Question: we are receiving (via UDP datagram) a float value codified by 4 bytes hex array.
We need to convert from 4 hex bytes to a float.
'''
udp_data[0] = 'BE';
udp_data[1] = '7A';
udp_data[2] = 'E0';
udp_data[3] = 'F4';
'''
In the given example, the correct equivalence, after transformation, udp_data is equivalent to -0.24499:
What is the optimal conversion in Twincat 3 PLC? maybe some library? We need to perform 52 transformation at once of this type.
I attached an example with an example taken from an online calculator:

Thanks!!
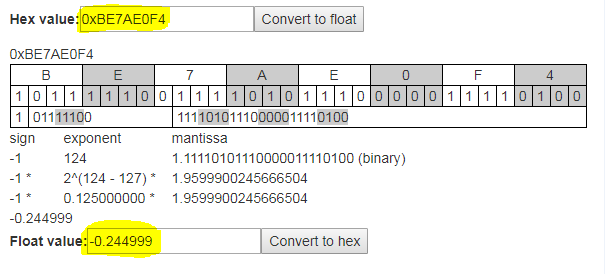
Answer: You can use a UNION type, which will at the same address hold a byte array (like the one you get from your UDP communication) and the real var which you want to convert to.
When you change the byte array, the real automatically reflects it. The conversion works the other way around also, in fact.
'''
TYPE U_Convert :
UNION
arrUDP_Data: ARRAY [0 .. 3] OF BYTE; // Array must start with LSB
rReal : REAL;
END_UNION
END_TYPE
'''
In MAIN you can declare the following var.
'''
VAR
uConvert: U_Convert;
fValue : REAL;
END_VAR
'''
And in the body of MAIN, update the byte array to requested values.
'''
// Here we update the byte array
uConvert.arrUDP_Data[0] := 16#F4; // LSB
uConvert.arrUDP_Data[1] := 16#E0;
uConvert.arrUDP_Data[2] := 16#7A;
uConvert.arrUDP_Data[3] := 16#BE; // MSB
// Here we 'use' the converted value
fValue := uConvert.rReal;
'''